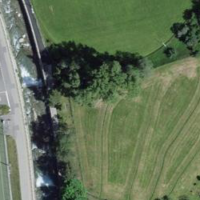
EUNIS habitat code: 55
Species observed at this site:
Cinclus cinclus